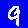
Digit: 9